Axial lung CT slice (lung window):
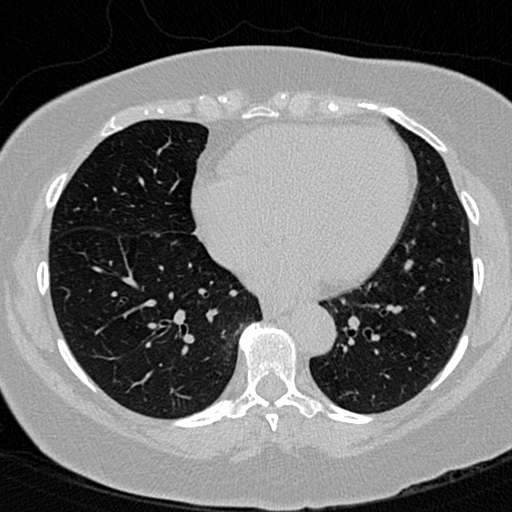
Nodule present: no